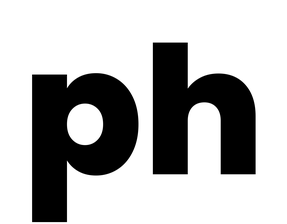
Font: Poppins-ExtraBold